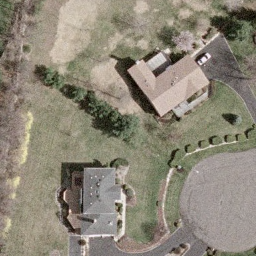
Label: residential